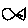
Label: fish